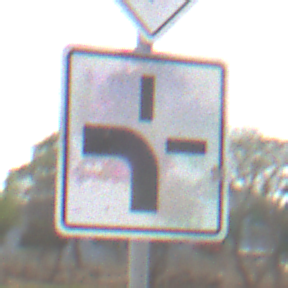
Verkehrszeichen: VerlaufVorfahrtsstrasse1
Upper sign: Vorfahrtsstrasse
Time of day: Midday
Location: Outdoor (Nature)
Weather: PartlyCloudy
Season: NotSpecified
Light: Natural